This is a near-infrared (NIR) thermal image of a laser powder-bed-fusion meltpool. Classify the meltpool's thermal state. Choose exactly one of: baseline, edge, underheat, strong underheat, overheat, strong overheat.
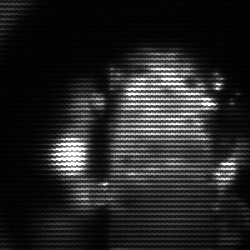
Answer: strong underheat